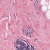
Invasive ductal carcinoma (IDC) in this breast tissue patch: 0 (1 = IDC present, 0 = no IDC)